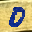
Label: 0